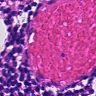
Metastatic tissue present: no